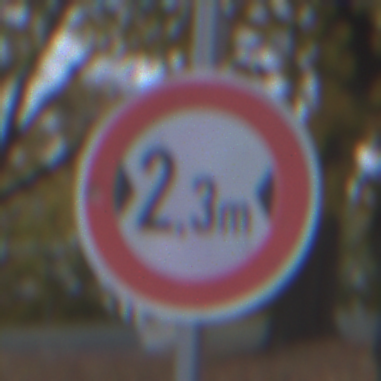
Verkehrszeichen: TatsaechlicheBreite2Komma3
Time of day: MorningAfternoon
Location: Outdoor (Urban)
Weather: Overcast
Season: NotSpecified
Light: Natural